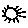
Label: sun